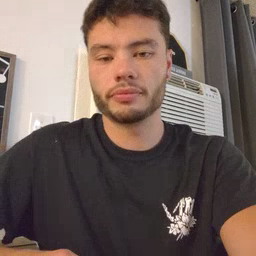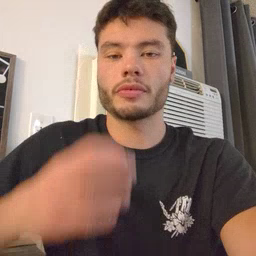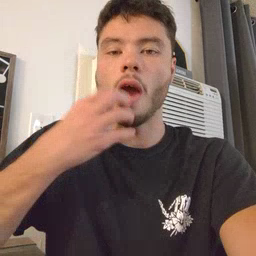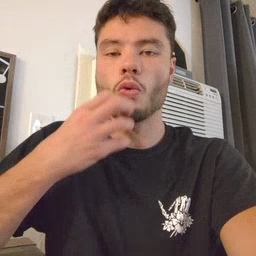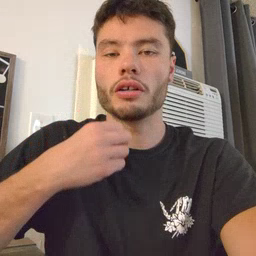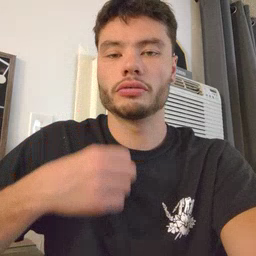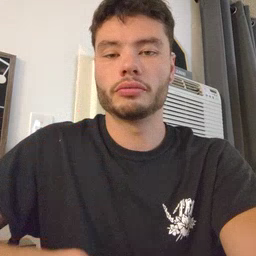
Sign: underwear